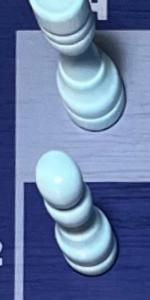
Label: Pawn_White